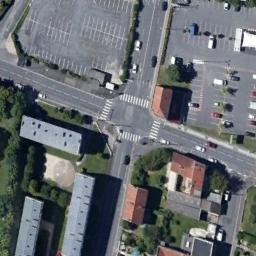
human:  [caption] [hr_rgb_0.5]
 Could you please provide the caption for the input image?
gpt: There are numerous different shapes of buildings beside the intersection .

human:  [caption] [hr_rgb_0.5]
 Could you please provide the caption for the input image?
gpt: There are several moving vehicles on the road at the intersection, There are many buildings and some trees around the intersection, And many cars are parked in the open space beside the intersection .

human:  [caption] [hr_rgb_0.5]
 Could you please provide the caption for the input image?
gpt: There are cars at the intersection in all directions .

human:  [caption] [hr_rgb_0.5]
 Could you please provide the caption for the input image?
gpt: An intersection with sparse traffic is between some buildings and parking lots .

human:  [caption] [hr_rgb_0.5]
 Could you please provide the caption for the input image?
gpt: There are some blue buildings and red buildings beside the intersection .